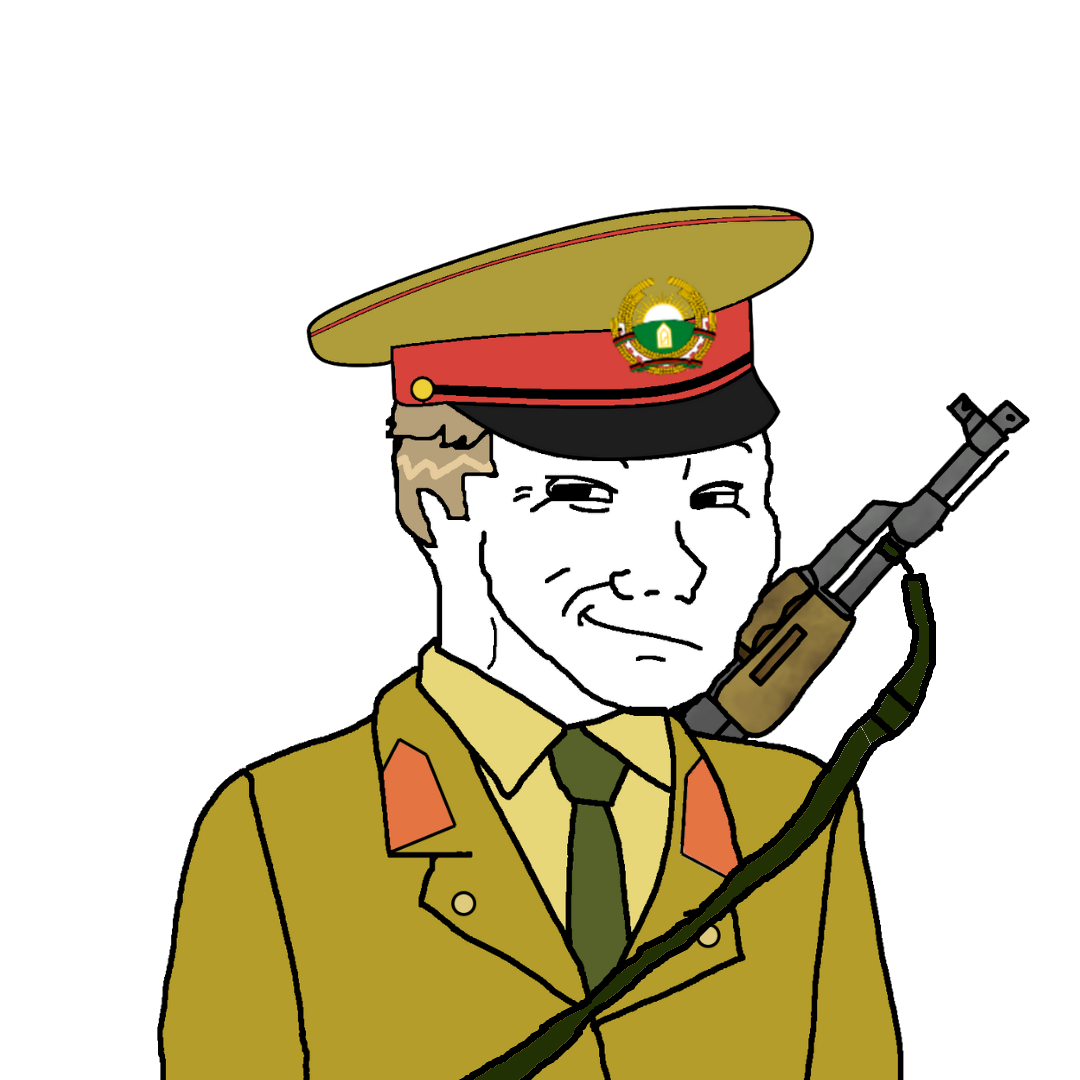
Label: 5_Smugjak